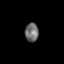
Tissue: prostate
Cell type: T cells
Senescence score: 0.2988
Nuclear area (px): 251
Mean DAPI intensity: 107.829